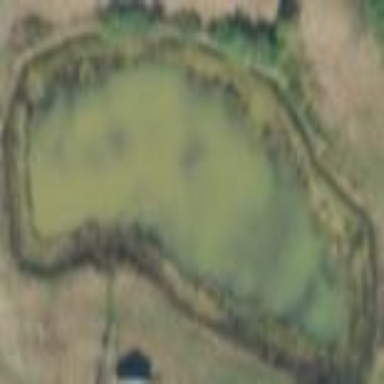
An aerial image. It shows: Scenic view of water hazard on golf course. The natural water feature adds beauty to the landscape.